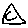
Label: triangle